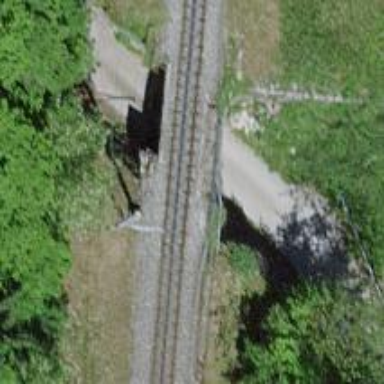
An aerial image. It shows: Narrow-gauge railway bridge with electrified contact lines and one track.